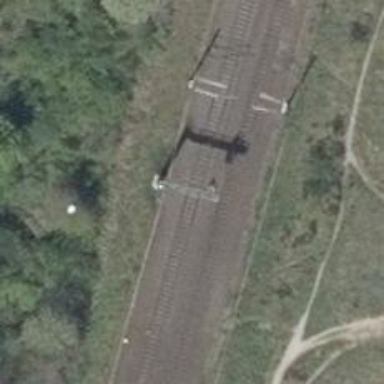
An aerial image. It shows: Electrified railway with contact line running along embankment.